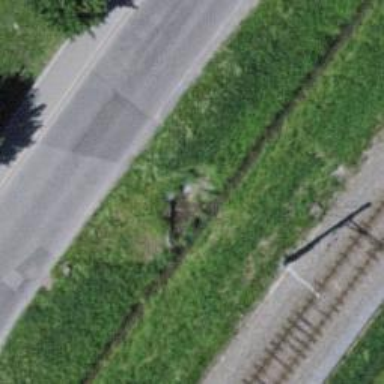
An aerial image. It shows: Culvert tunnel.